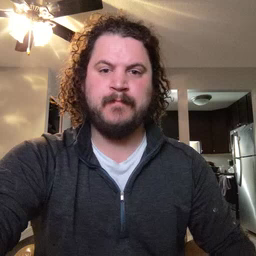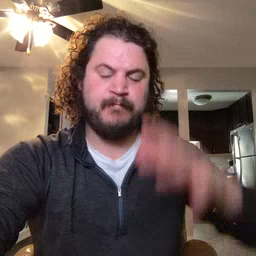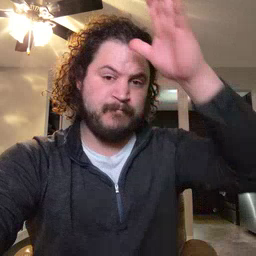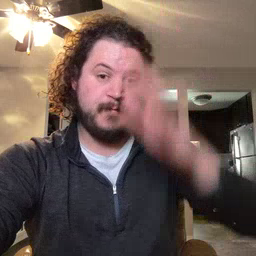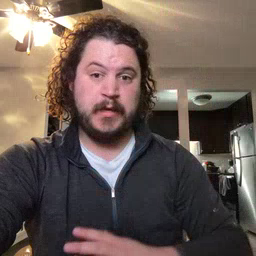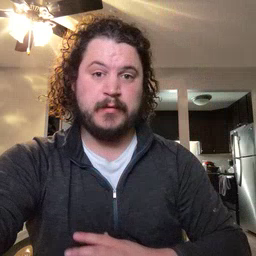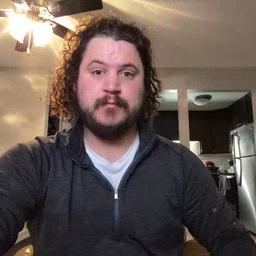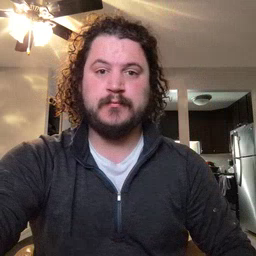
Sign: man